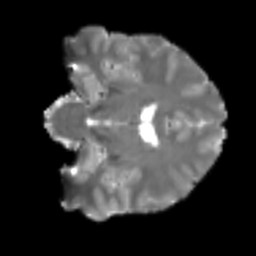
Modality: T2w
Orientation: coronal
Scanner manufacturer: siemens
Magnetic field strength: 3 T
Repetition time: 4 s
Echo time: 0.0594 s